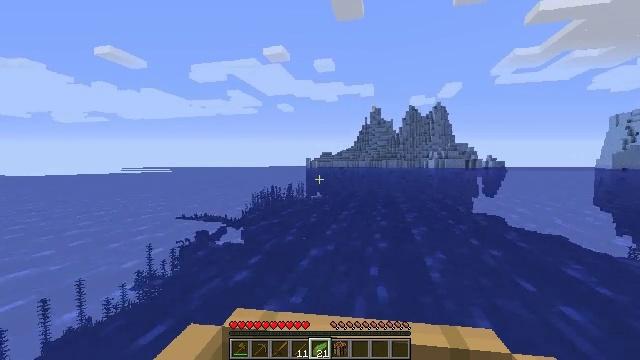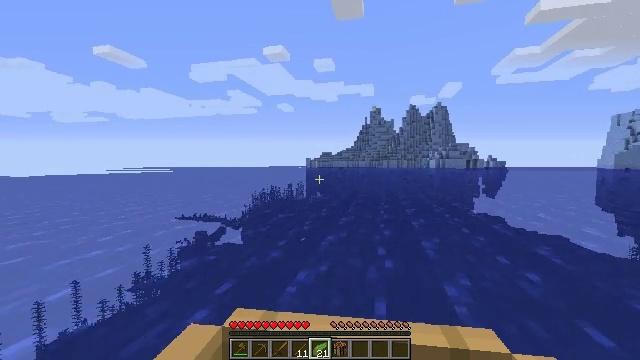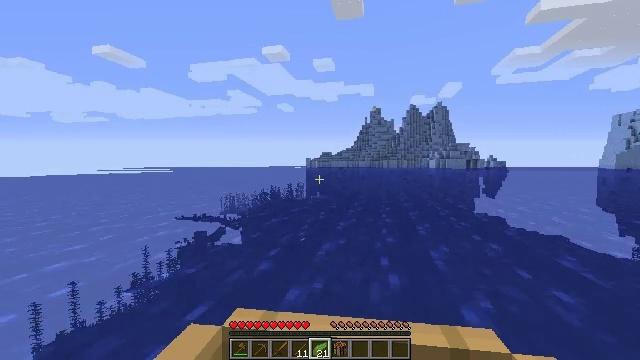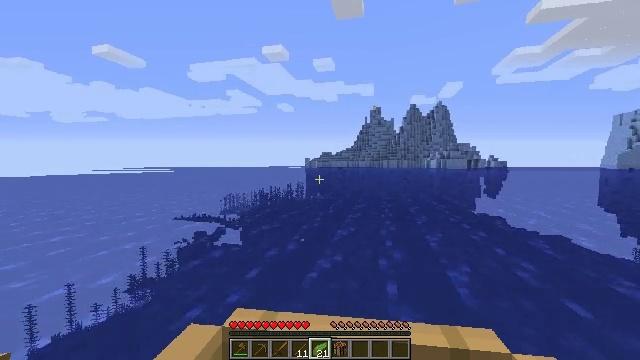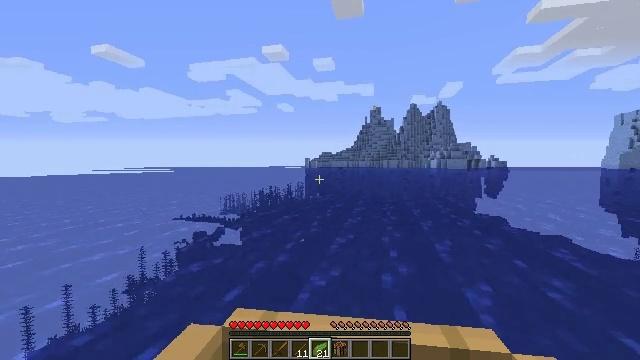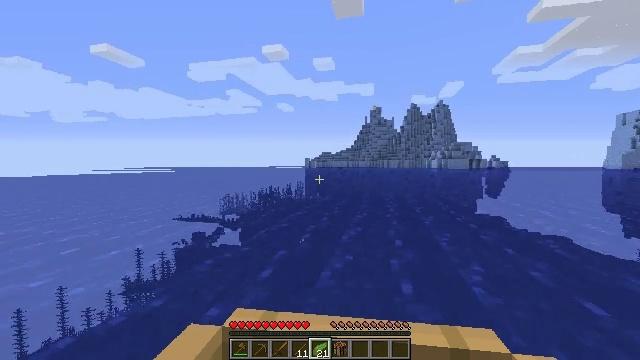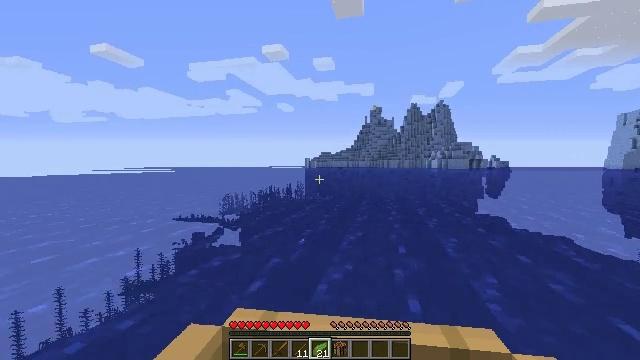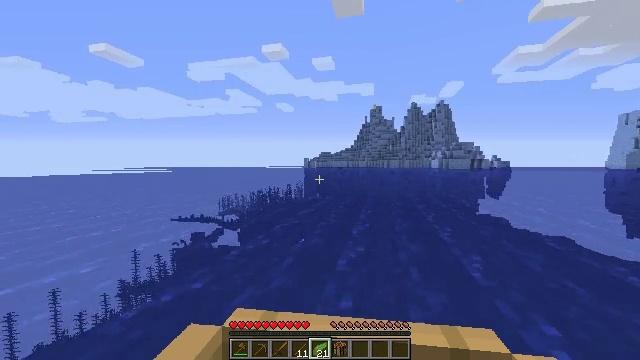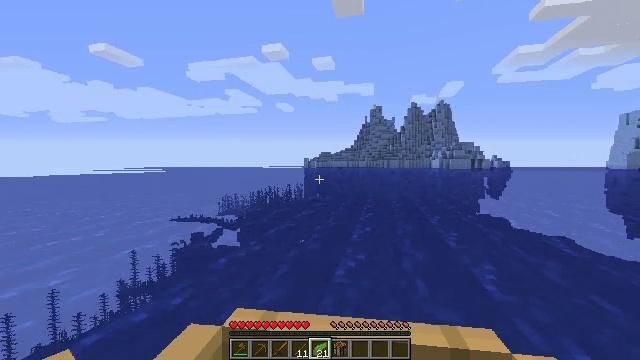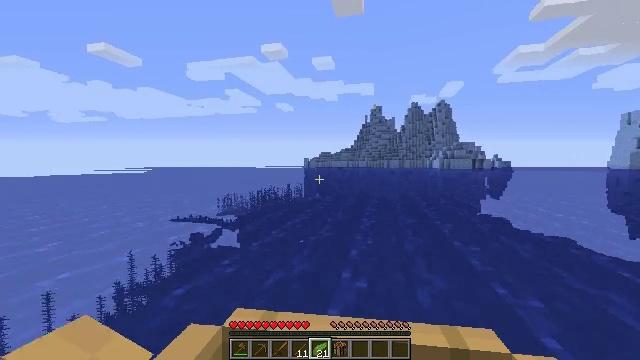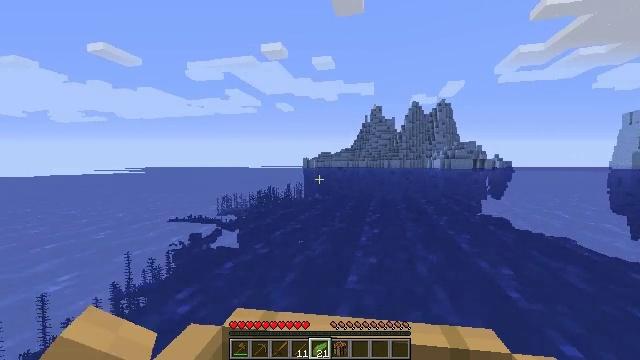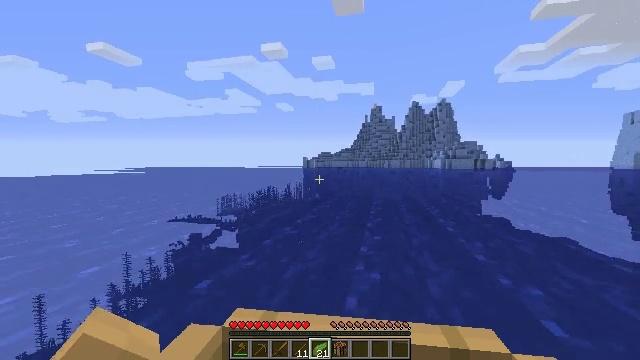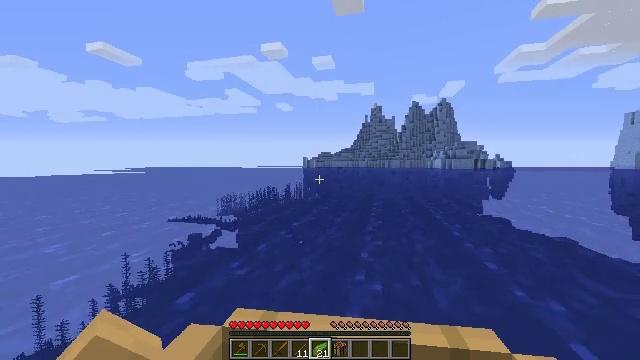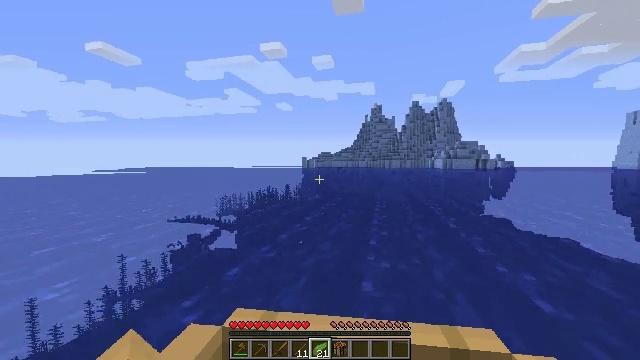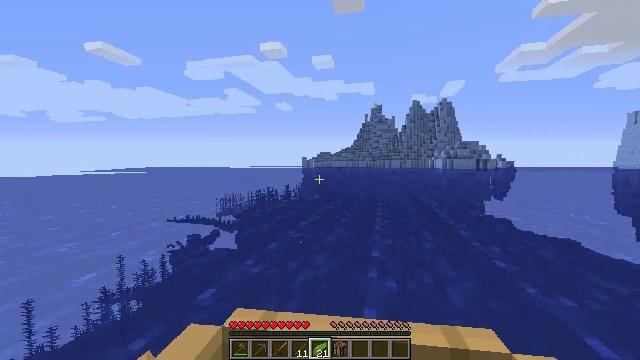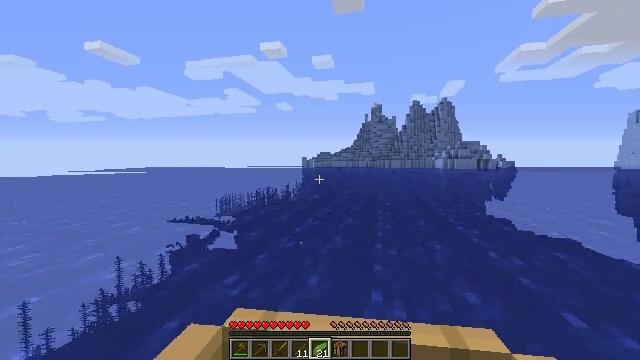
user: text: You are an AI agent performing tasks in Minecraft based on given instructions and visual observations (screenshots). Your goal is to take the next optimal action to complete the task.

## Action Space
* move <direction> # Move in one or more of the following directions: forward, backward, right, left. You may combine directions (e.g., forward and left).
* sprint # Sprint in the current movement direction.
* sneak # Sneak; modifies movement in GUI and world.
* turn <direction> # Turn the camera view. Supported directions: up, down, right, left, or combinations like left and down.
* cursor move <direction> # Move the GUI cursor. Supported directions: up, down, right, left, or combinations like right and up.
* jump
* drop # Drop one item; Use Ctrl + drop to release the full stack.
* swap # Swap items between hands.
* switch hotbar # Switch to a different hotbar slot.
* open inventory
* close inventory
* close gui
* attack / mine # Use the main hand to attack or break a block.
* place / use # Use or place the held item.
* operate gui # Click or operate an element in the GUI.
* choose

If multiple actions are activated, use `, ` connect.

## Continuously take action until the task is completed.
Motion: motion action
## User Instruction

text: Drop kelp from the inventory.
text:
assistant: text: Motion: move forward
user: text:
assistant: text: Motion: move forward
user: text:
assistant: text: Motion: move forward
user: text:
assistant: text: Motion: move forward
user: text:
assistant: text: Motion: move forward
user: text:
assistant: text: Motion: move forward
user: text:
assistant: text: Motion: move forward
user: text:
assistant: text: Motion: move forward
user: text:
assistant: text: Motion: move forward
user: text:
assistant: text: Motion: move forward
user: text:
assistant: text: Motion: move forward
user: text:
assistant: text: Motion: move forward
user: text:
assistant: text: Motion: move forward
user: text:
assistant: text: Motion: move forward
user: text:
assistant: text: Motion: move forward
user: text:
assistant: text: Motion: move forward
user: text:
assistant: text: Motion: move forward
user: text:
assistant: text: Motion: move forward
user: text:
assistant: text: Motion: move forward
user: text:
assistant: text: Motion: move forward
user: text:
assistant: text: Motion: move forward
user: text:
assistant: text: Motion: move forward
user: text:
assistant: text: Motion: move forward
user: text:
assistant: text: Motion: move forward
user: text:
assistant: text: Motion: move forward
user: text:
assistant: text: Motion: move forward
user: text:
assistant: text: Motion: move forward
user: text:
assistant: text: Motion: move forward
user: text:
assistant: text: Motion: move forward
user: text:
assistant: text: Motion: move forward